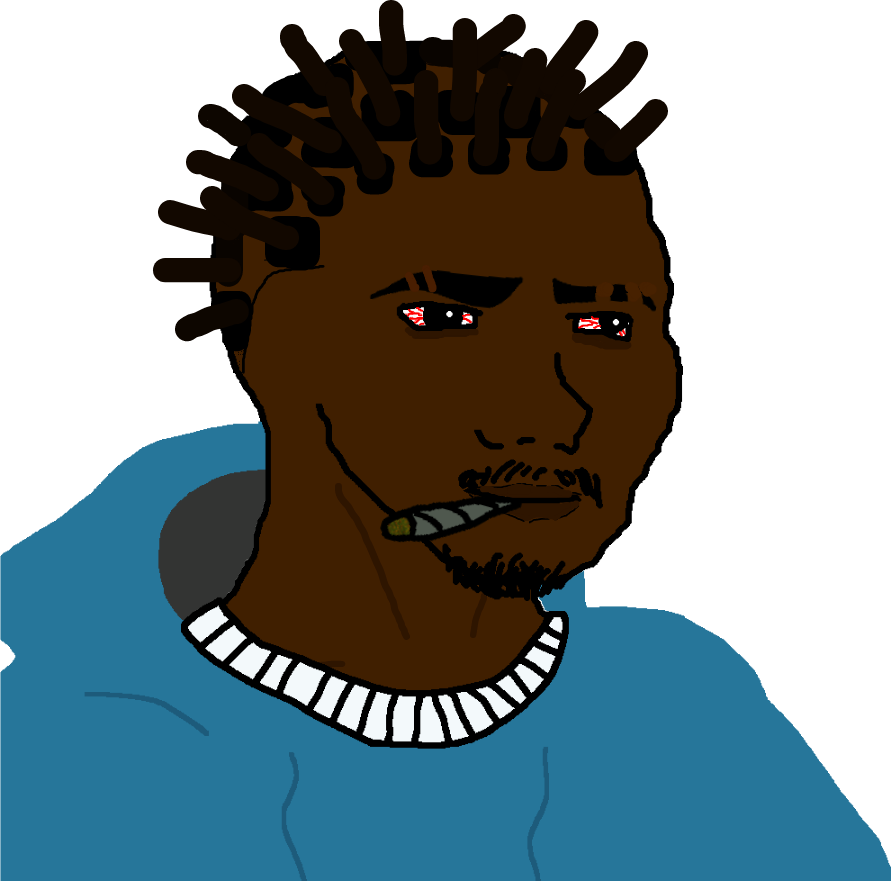
Label: 5_Blackjak